Question: I am trying to get frames from a gif using OpenCV. I found <URL> and used the second suggestion. I modified it slightly to return an array of Mats instead of BufferedImages.
I tried two methods to get 'bufferedImages' from the gif. Each presented different problems.
1. With the previous thread's suggestion BufferedImage fImage=ir.read(i);
The program calls a "ArrayIndexOutOfBoundsException: 4096"
2. With the original code from the previous thread. BufferedImage fImage=ir.getRawImageType(i).createBufferedImage(ir.getWidth(i),ir.getHeight(i));
Each frame is a monotone color(not all black though) and the mat derived from the BufferedImage is empty. System.loadLibrary( Core.NATIVE_LIBRARY_NAME );
ArrayList<Mat> frames = new ArrayList<Mat>();
ImageReader ir = new GIFImageReader(new GIFImageReaderSpi());
ir.setInput(ImageIO.createImageInputStream(new File("ronPaulTestImage.gif")));
for(int i = 0; i < ir.getNumImages(true); i++){
BufferedImage fImage=ir.read(i);
//BufferedImage fImage=ir.getRawImageType(i).createBufferedImage(ir.getWidth(i), ir.getHeight(i));
fImage = toBufferedImageOfType(fImage, BufferedImage.TYPE_3BYTE_BGR);
//byte[] pixels = ((DataBufferByte) r.getRaster().getDataBuffer()).getData();
Mat m=new Mat();
//m.put(0,0,pixels);
m.put(0, 0,((DataBufferByte) fImage.getRaster().getDataBuffer()).getData());
if(i==40){
//a test, writes the mat and the image at the specified frame to files, exits
ImageIO.write(fImage,"jpg",new File("TestError.jpg"));
Imgcodecs.imwrite("TestErrorMat.jpg",m);
System.exit(0);
}
Here is the <URL>
-
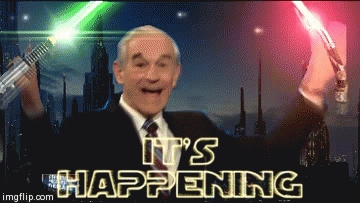
Answer: 'ArrayIndexOutOfBoundsException: 4096'
means that the dictionary is not cleared properly. The gif of yours is buggy I tested it and it contains errors not enough clear codes are present for some frames. If your GIF decoder does not check/handle such case then it simply crash because its dictionary growth more then GIF limit '4096/12bit'
have tested your gif and it has around 7 clear codes per frame and contains 941 errors in total (absence of clear code resulting in dictionary overrun)
then just find part of decoder where new item is added to dictionary and add
'''
if (dictionary_items<4096)
'''
before it ... If you ignore the wrong entries the image looks still OK most likely the encoder in which this was created was not properly coded.